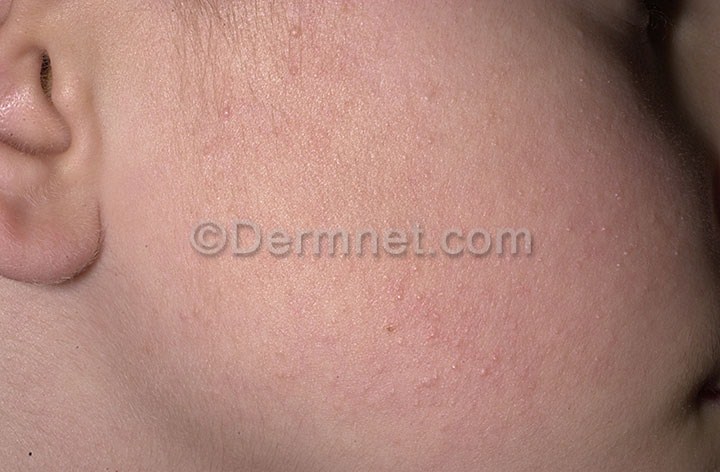
Disease: Atopic Dermatitis Photos